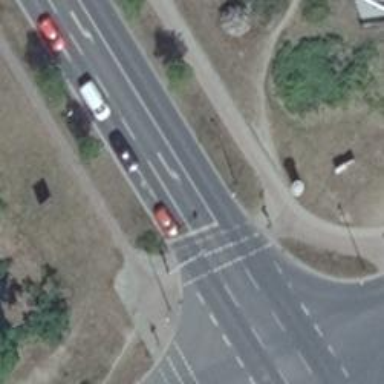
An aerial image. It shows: Road with traffic signals at crossing.